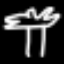
Label: palm tree